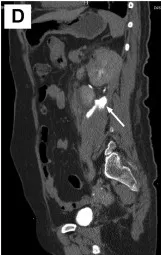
Postoperative imaging showing urinary fistula. (A-E) Urinary fistula (arrow) was detected by CT urography.
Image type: radiology (ct)